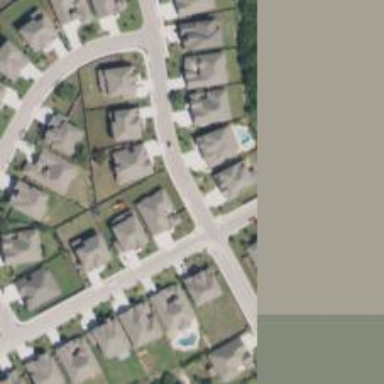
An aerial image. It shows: Residential road within gated community.